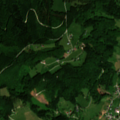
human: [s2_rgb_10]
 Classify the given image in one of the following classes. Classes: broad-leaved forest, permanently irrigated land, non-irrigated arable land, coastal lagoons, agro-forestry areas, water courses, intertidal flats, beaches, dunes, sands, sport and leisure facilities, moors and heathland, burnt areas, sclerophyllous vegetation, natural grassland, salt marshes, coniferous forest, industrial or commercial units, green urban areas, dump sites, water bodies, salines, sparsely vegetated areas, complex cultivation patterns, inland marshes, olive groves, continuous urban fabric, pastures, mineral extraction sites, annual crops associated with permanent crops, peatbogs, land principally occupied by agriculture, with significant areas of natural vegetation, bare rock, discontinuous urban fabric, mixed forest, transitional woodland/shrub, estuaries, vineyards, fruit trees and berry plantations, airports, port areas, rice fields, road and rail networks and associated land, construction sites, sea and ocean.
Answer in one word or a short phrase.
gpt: discontinuous urban fabric, pastures, broad-leaved forest, mixed forest